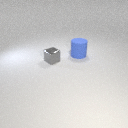
small gray metal cube to the left of large blue rubber cylinder